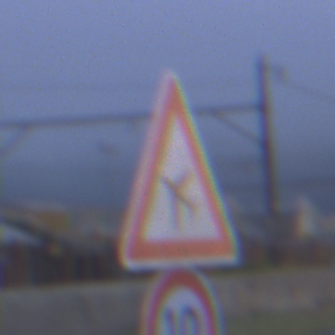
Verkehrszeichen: FlugbetriebRechts
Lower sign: Geschwindigkeit10
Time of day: SunriseSunset
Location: Outdoor (Urban)
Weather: Overcast
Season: NotSpecified
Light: Natural